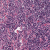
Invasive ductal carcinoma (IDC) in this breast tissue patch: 0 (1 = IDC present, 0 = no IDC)